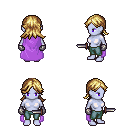
a pixel art fantasy rpg character, female body template, dark elf, purple skin, lavender cape, teal pants, blonde loose hair, metal gloves, dagger, four views (front, back, left, right), 2x2 character sprite sheet, small pixel art, hard edges, no anti-aliasing